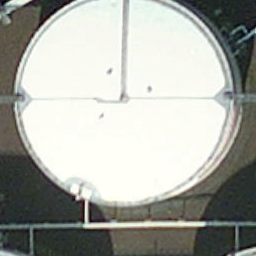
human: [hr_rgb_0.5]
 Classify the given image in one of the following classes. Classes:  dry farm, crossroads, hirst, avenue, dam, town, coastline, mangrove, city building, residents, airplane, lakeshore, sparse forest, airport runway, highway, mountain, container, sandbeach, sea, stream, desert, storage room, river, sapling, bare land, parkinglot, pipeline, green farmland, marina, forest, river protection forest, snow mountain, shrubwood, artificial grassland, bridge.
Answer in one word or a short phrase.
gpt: storage room